Question: I have a CSV file with currency exchanges EUR-USD. The file was downloaded from the <URL>. I downloaded the CSV with data since Oct 10th, 2013 onwards.
There are, nevertheless, gaps in the data, ie. days without the conversion rates.
I've been fighting (1st day with Spoon Kettle) to find out a simple (but general) way to fill the gaps, say, with the last non-null value. And the only way I've managed to accomplish this is by chaining 4 "Get previous row fields" and the using the NVL in a Calculator to take the first non-null value. But that only works if gaps are not bigger than 4 rows in a stream.
The image represents the transformation:

My first question reduces to: Is there a general way to do interpolation/extrapolation in a stream with gaps?
I tried to use the "Modified JavaScript Value" but the API still escapes me. Moreover, it seems that this step only have the Map part of a MapReduce combo, I'd probably need both.
So, my second question is: Is there a way to program a MapReduce combo in a language that is not Java (Scala, Clojure, Jython or JS)?
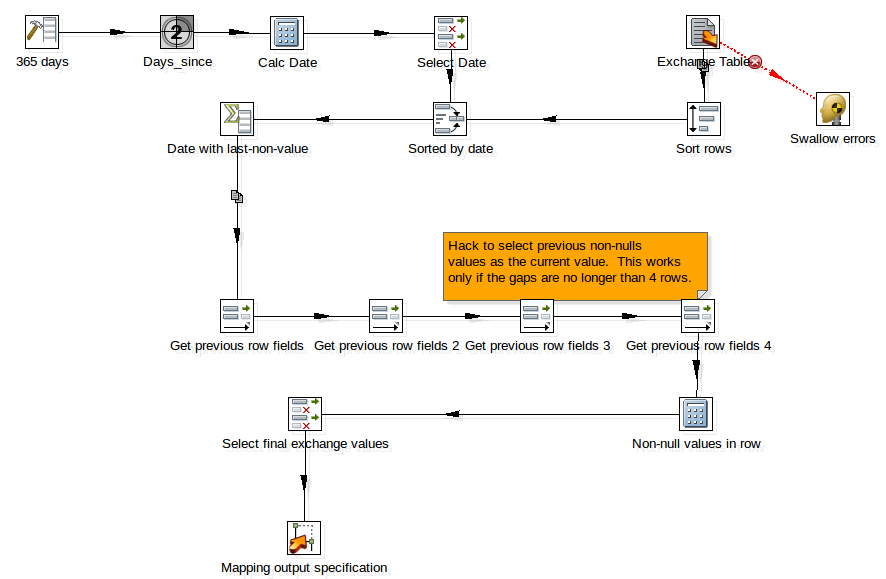
Answer: You can use a combination of the following three steps:
1) Analytical query - allows you to fetch the value of a field N rows before or after the current row; In your case, you will want to fetch the date 1 row ahead (the next available date)
2) Calculator - having determined the previous date for the row, use it to calculate Days between dates;
3) Calculate a field number_of_clones as dbd-1 (the number of days missing;
4) Use that field on the Clone Rows step to multiple a row as many times as necessary; Add a clone_number field
5) Add the clone_number as days to the date and you get the day it refers to.
Moreover, the Analytical query step allows you to specify a field as the "group by" field, so that if you have x-rates for USD and then you have x-rates for GBP, the final USD x-rate day will retrieve null as the next value.
Here's a sample KTR file:

The data grid step generates a few rows with some data gaps in there:

The Analytical query fetches the next date, for the same currency value

Then the calculator step calculates how many rows are missing. Note that the last day of each currency will have 'null' as value, so we need to tweak that and use 0 instead (NVL(A,B) returns B if A is null, A otherwise)

Clone rows: takes a row and creates copies.

The clone_number field allows us to calculate the actual date the row refers to

Finally, here's the data. The fields you want are the new_date, currency and exchange_rate. Use a select values to re-order the field list and get rid of those you don't need anymore.

As you can see, now we have data for 2014-01-03 and 2014-01-04, using the previous known value.